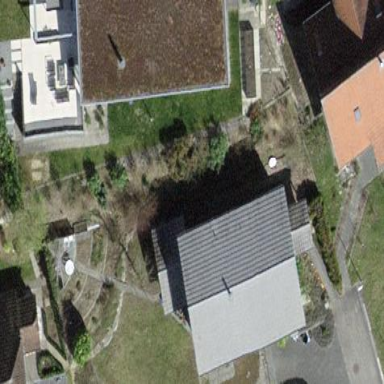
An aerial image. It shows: Building with tile roof.